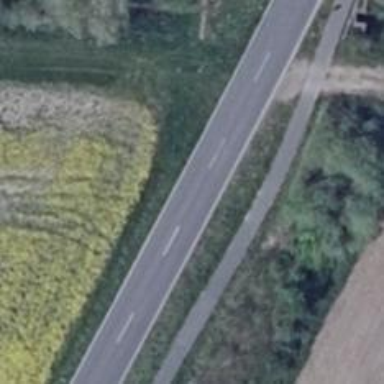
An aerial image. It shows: Tertiary road with asphalt surface.